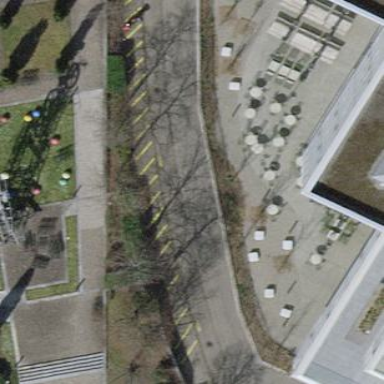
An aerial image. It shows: Motorcycle parking facility.